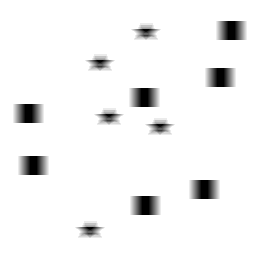
Squares: 7
Triangles: 0
Stars: 5
Total shapes: 12